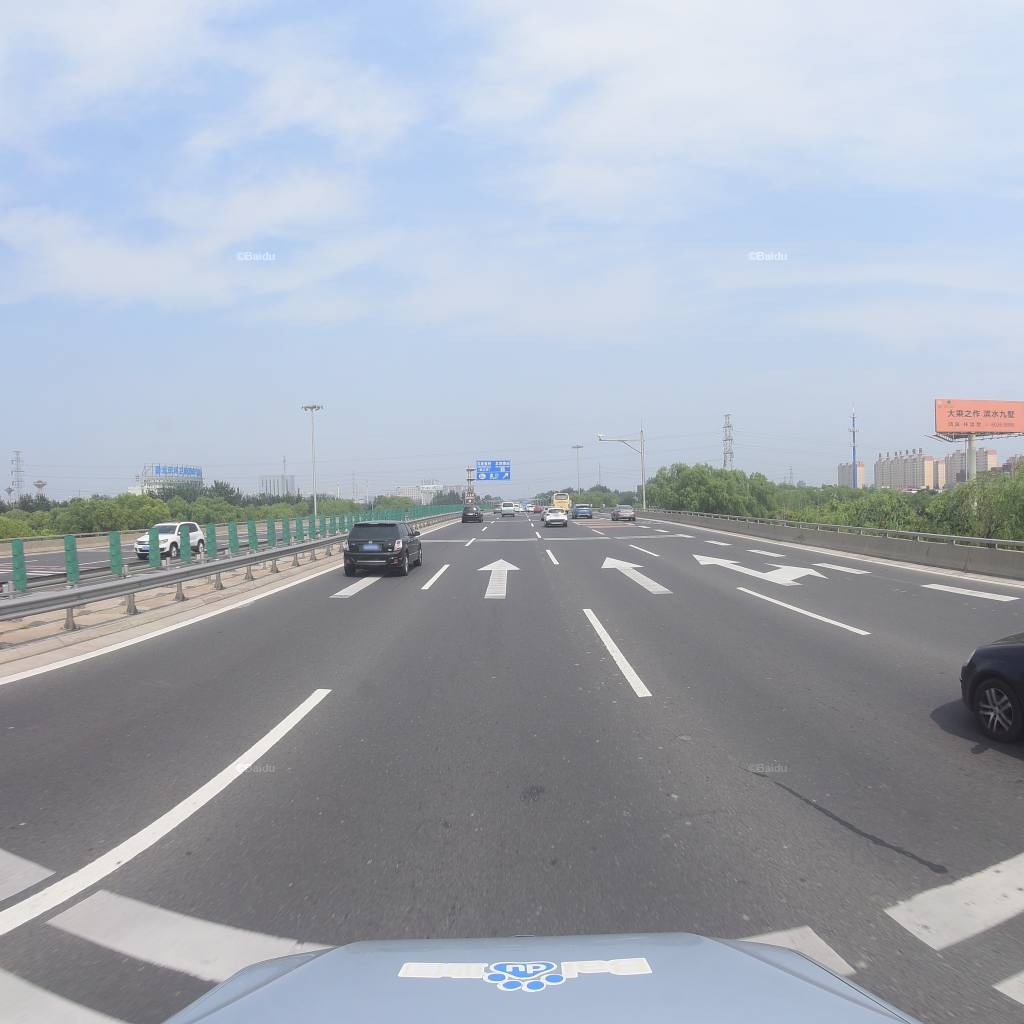
Region: Fengtai
Road damage annotations: longitudinal patch